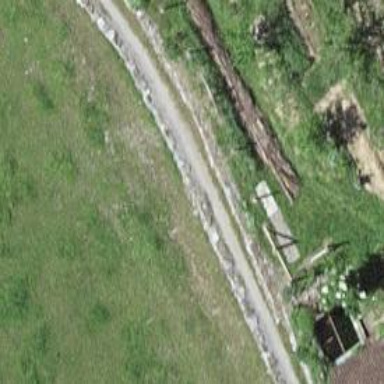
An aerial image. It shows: Dry stone wall barrier.